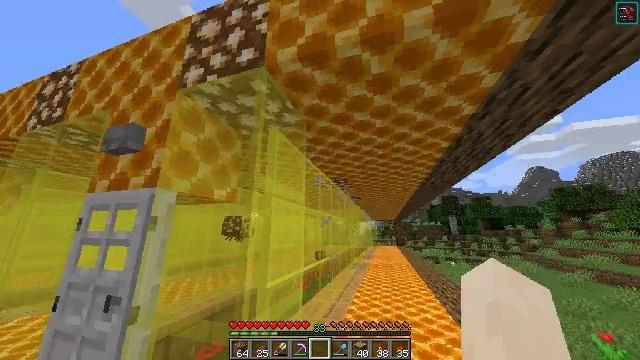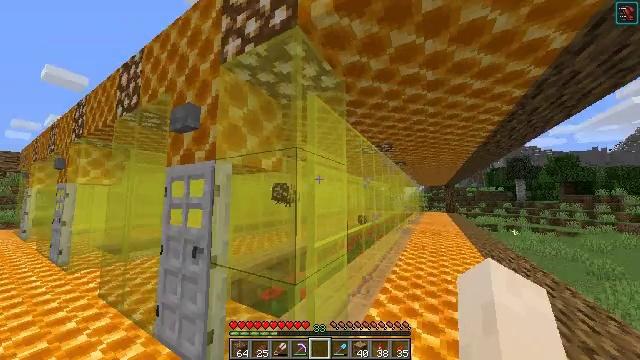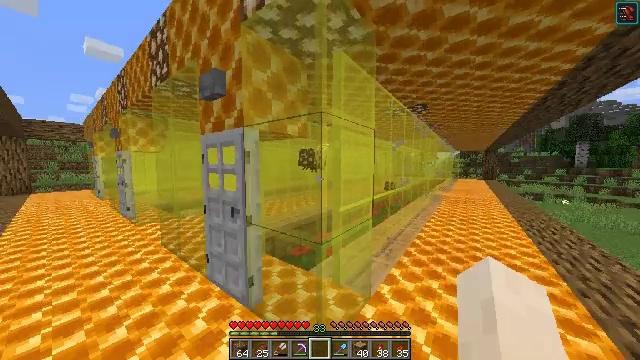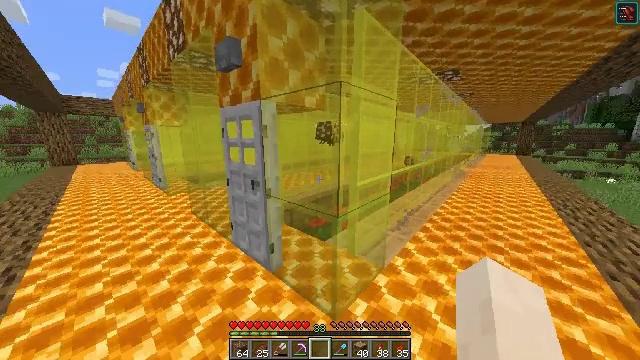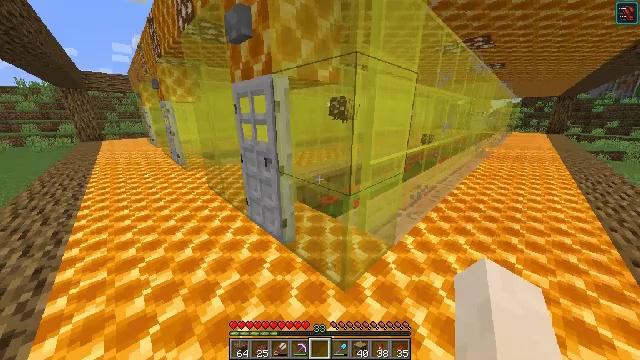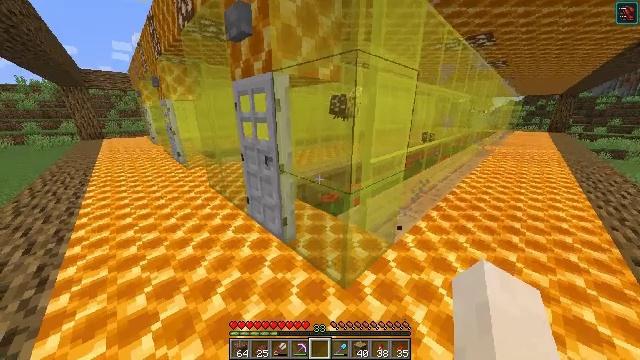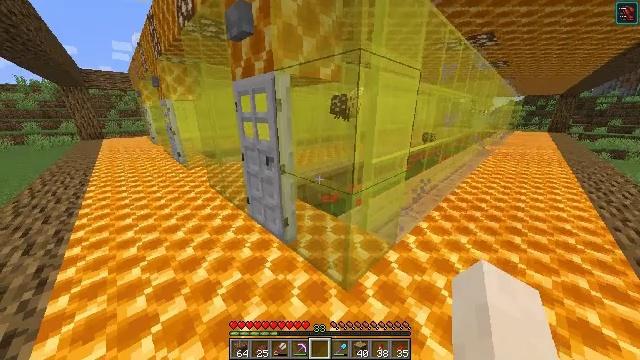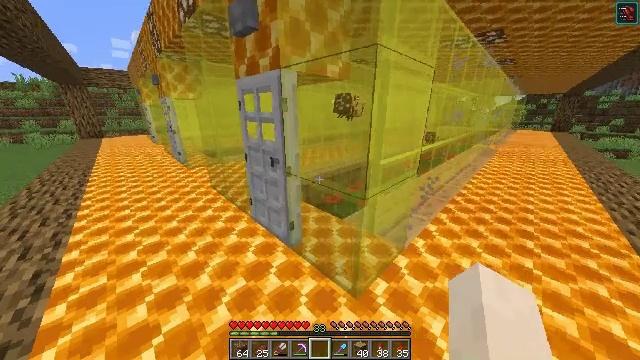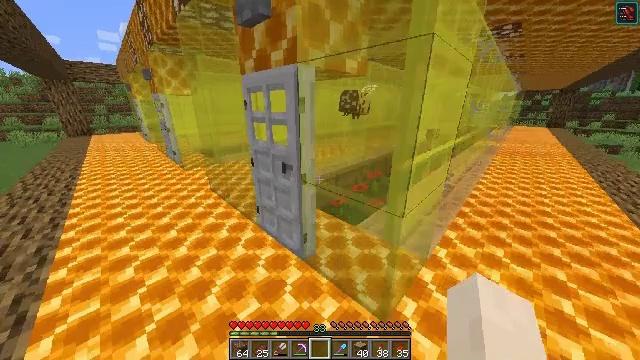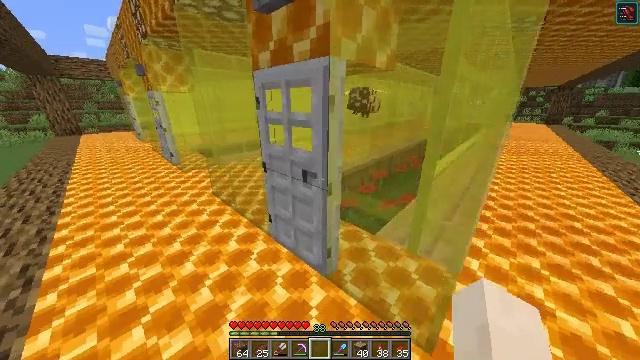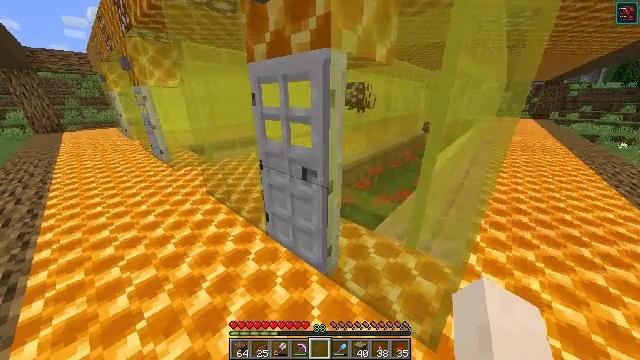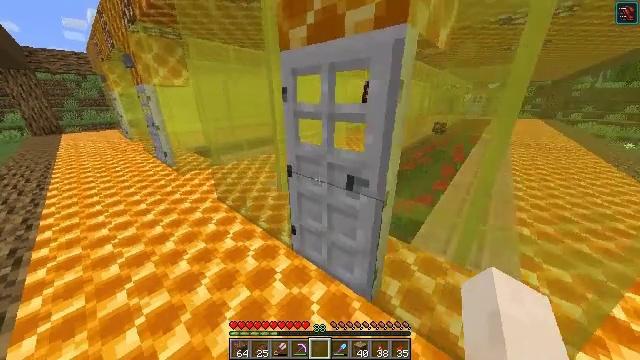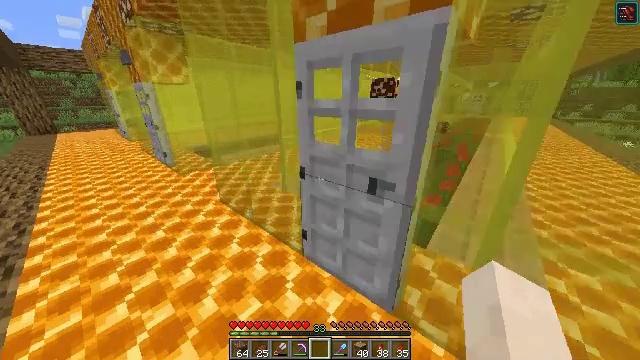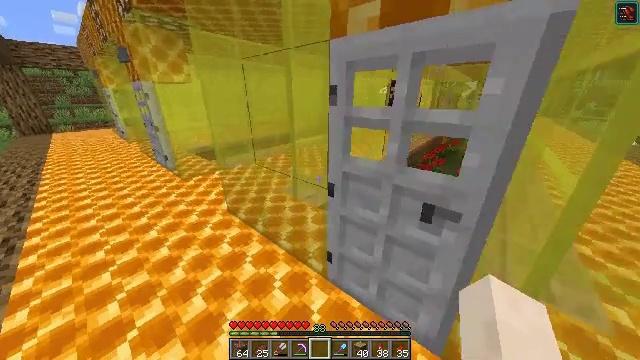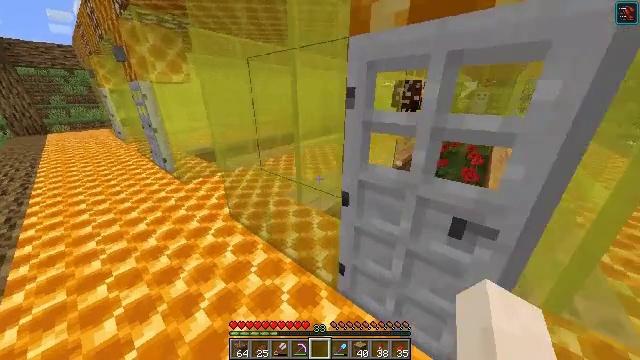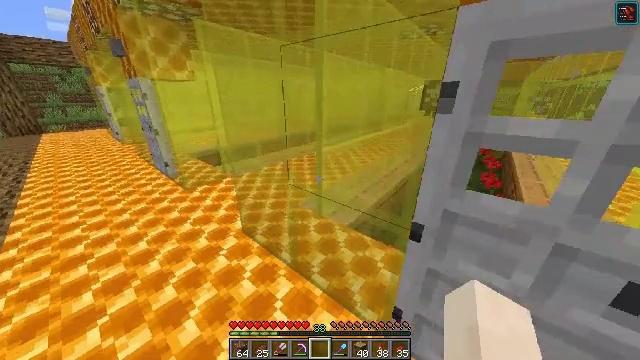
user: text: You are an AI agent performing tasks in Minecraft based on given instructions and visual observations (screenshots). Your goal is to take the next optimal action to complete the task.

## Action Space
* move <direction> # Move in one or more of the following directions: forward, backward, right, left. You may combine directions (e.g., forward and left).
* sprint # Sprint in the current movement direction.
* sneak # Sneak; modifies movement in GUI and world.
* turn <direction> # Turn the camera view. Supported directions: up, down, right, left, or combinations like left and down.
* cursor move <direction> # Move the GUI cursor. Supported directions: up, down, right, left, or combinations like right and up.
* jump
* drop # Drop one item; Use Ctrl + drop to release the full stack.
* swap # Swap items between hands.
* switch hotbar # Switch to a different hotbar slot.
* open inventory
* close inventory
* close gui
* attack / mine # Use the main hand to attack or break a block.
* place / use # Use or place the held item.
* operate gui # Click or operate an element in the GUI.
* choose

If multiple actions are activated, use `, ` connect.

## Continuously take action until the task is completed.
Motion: motion action
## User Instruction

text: Make a honeycomb block with honeycombs on the crafting table.
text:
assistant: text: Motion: turn left and down
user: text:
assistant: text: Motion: turn left and down
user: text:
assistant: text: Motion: turn left and down
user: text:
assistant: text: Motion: turn left and down
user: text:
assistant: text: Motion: no_op
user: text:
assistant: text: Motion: move forward and move left
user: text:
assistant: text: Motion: move forward and move left
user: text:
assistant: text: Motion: move forward and move left, turn right
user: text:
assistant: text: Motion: move forward and move left, turn right
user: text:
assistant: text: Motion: move forward and move left, turn right and down
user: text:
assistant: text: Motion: move forward and move left
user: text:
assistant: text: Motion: move forward and move left
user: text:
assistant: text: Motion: move forward and move left
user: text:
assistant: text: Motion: move forward and move left
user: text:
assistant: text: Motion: move forward and move left
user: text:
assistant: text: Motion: move forward and move left
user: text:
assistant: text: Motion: turn right
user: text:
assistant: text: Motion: turn right
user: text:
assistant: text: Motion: turn right
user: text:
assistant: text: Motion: no_op
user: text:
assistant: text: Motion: no_op
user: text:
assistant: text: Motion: no_op
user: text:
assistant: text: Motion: no_op
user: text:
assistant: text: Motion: no_op
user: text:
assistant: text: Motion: move left
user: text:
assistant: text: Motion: move forward and move left
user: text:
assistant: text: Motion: move forward and move left, turn right and down
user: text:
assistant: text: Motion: move forward and move left, turn right
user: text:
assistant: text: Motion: move forward and move left, turn right
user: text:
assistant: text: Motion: move forward and move left, turn right